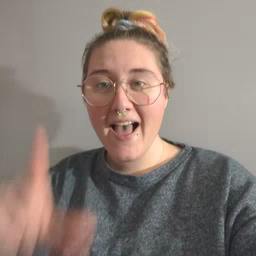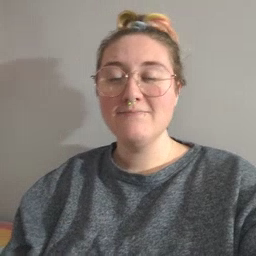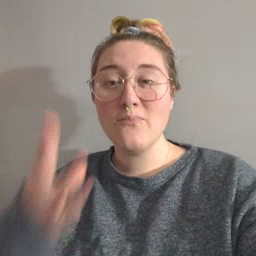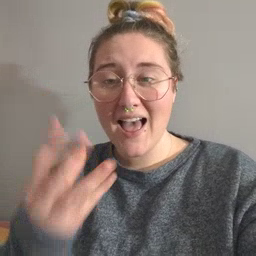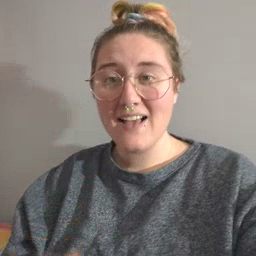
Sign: wet